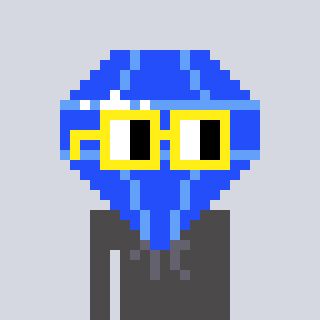
a pixel art character with square yellow glasses, a blue diamond-shaped head and a grayscale-colored body on a cool background